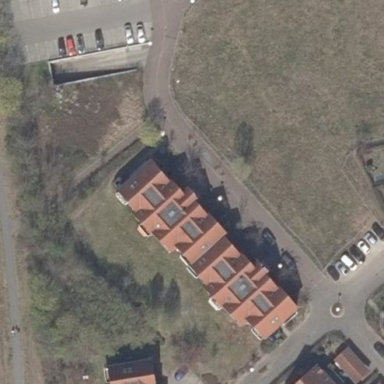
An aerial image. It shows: Terrace building.